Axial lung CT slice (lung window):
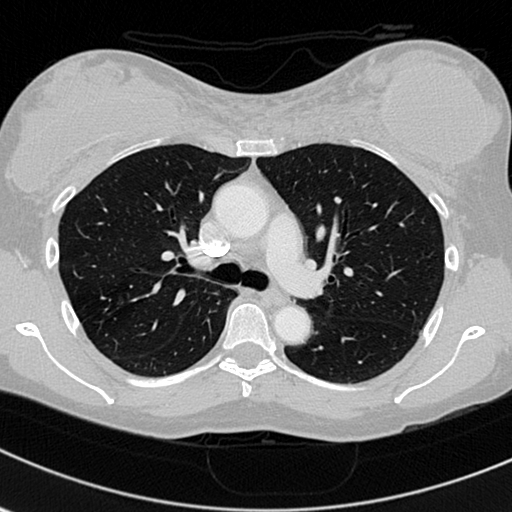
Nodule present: no